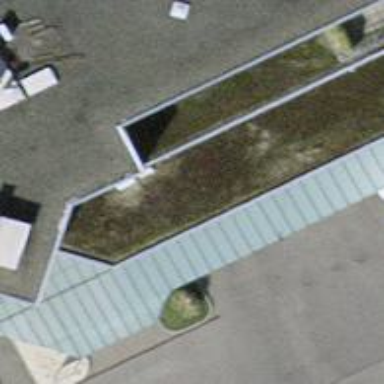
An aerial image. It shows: View of roof of building.